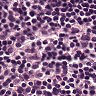
Metastatic tissue present: no